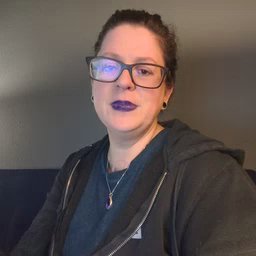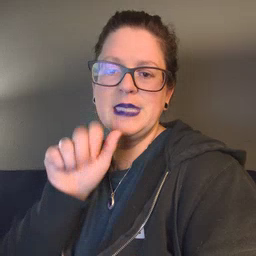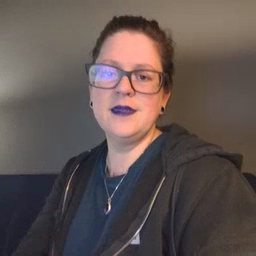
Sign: pizza